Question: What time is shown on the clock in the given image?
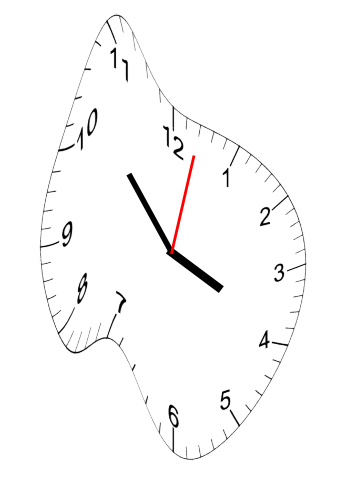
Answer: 03:53:02